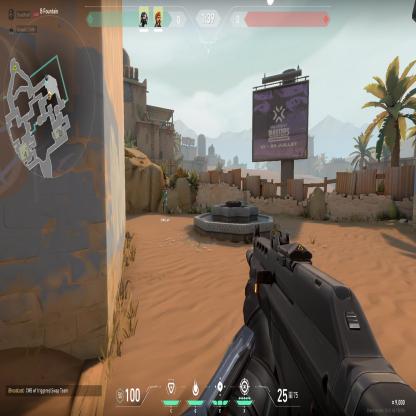
Label: teammate